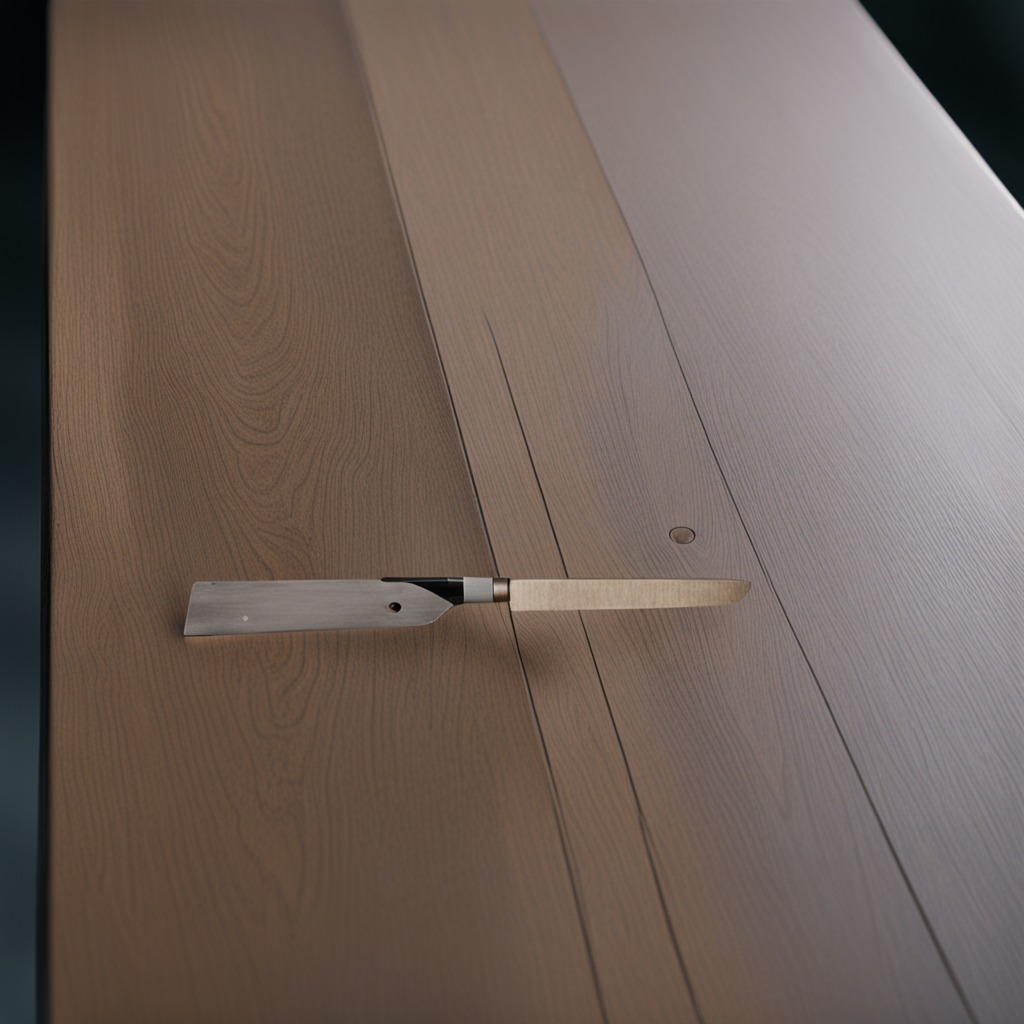
A metal saw is lying on a table with burn marks in a small garage at twilight.